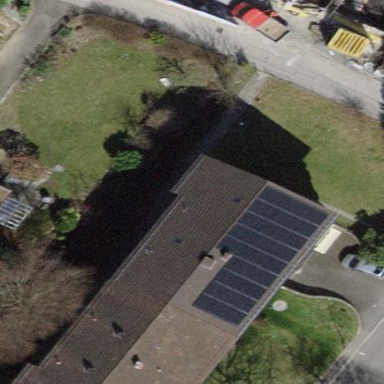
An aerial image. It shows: Building with pitched roof.